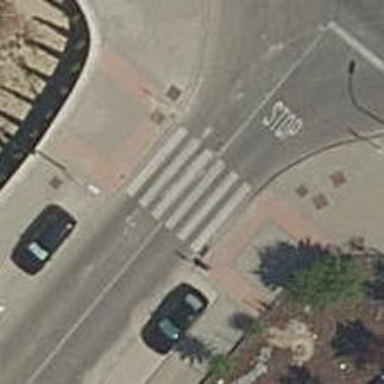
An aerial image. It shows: Pedestrian crossing with zebra markings on the footway.